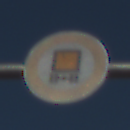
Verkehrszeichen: VerbotKennzeichnungspflichtigeKraftfahrzeugeGefaehrlicheGueter
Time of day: MorningAfternoon
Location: Outdoor (Suburban)
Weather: PartlyCloudy
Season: NotSpecified
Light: Natural